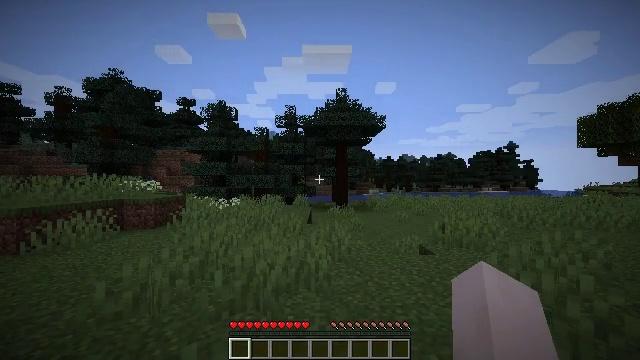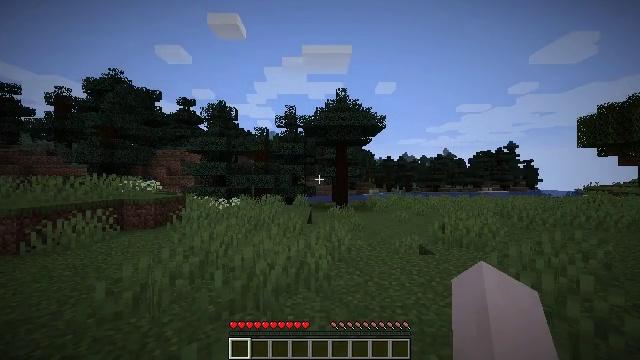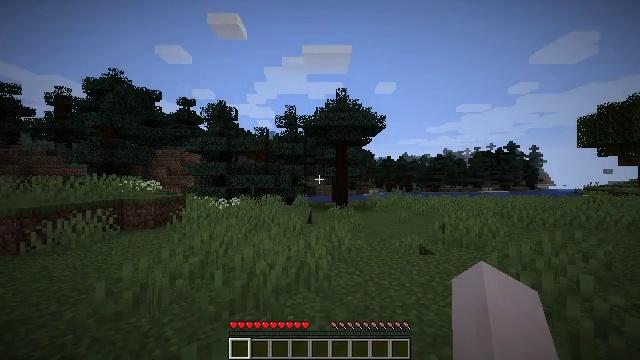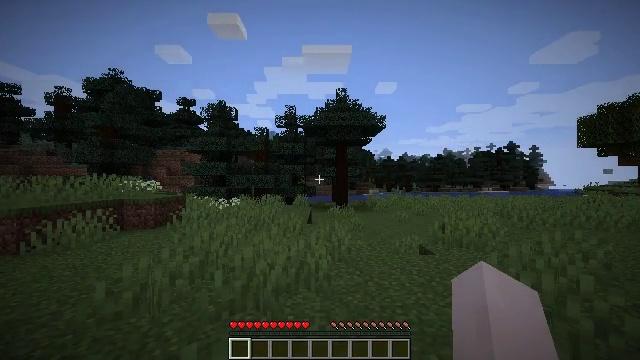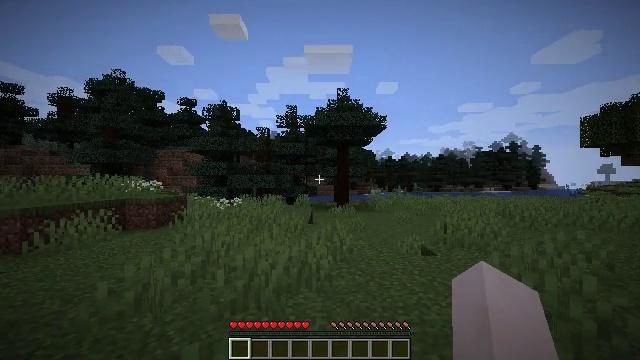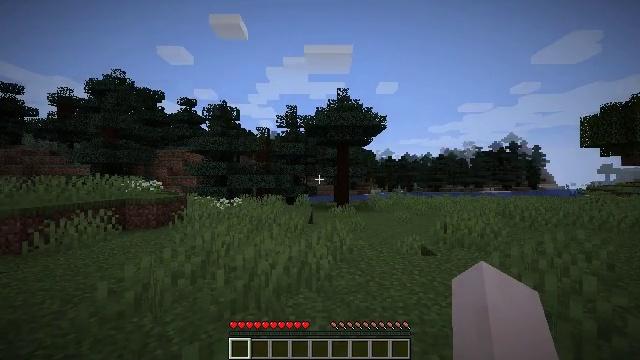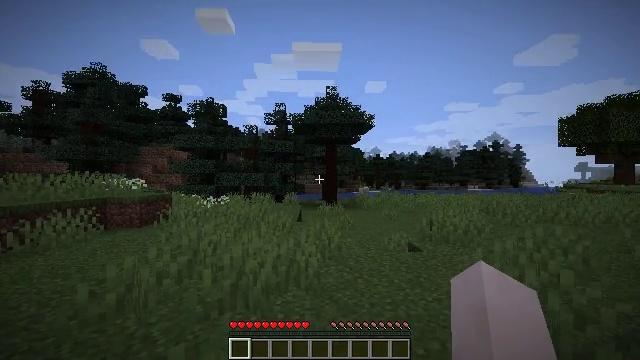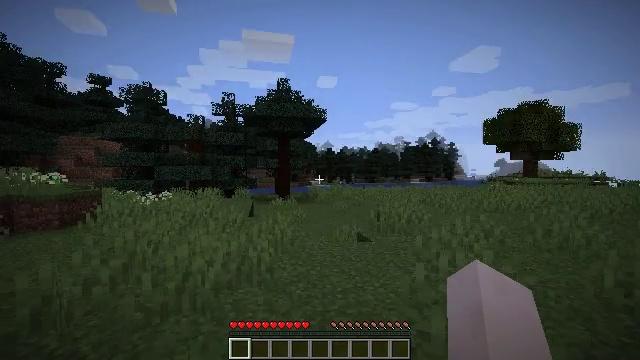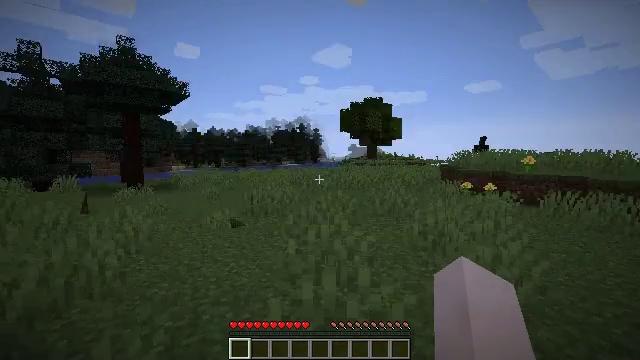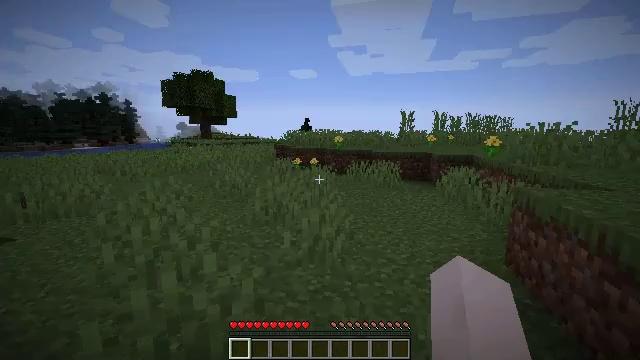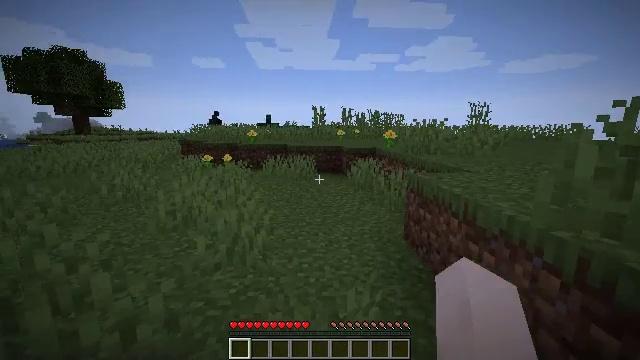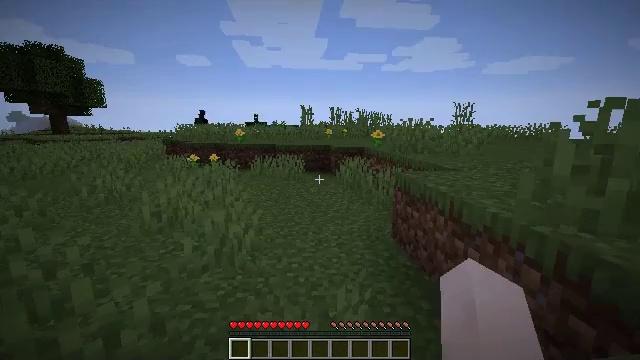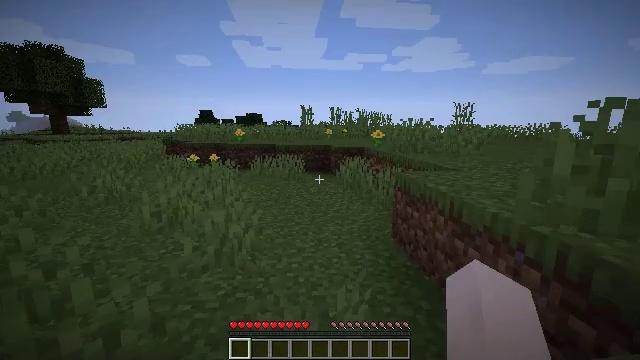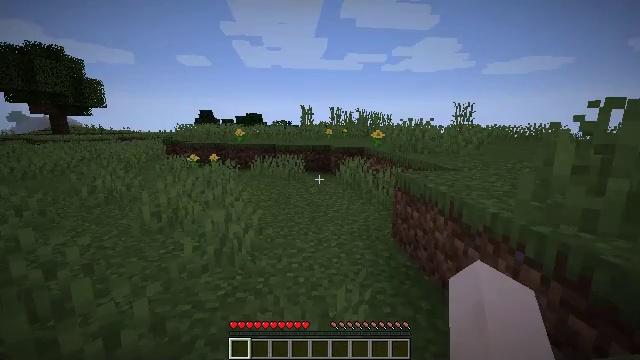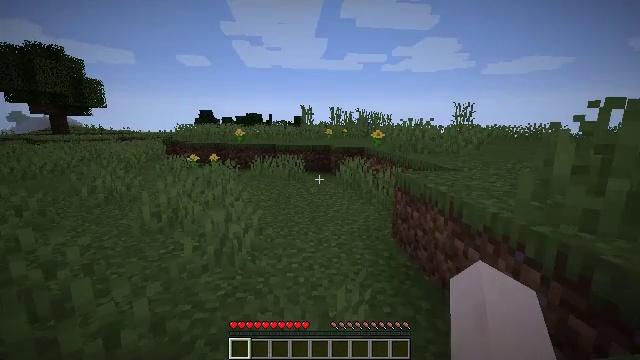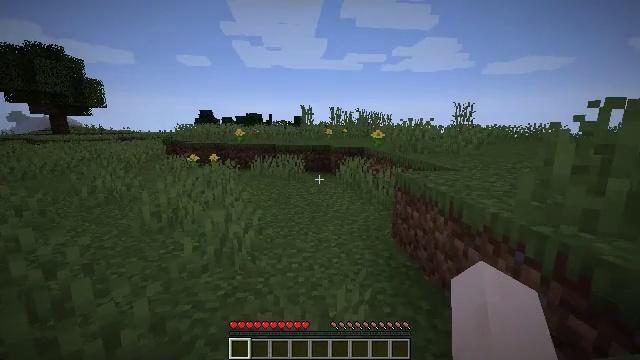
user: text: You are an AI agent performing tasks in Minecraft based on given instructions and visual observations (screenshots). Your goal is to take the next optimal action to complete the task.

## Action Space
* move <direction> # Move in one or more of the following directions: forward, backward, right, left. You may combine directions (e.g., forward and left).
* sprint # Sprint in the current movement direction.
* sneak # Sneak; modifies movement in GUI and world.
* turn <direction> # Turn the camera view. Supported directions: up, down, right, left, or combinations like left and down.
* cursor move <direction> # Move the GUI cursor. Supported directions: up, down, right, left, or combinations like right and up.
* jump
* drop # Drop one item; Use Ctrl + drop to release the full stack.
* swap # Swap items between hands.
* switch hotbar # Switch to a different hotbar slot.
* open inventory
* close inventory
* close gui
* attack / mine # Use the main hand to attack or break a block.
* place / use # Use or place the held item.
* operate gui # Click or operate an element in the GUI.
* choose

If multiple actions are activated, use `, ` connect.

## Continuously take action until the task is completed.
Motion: motion action
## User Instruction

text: Break the lilac plant.
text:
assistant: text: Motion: attack / mine
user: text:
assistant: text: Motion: attack / mine
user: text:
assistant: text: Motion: attack / mine
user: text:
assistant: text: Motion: attack / mine
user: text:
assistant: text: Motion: attack / mine
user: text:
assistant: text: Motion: turn right, attack / mine
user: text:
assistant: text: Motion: turn right and down, attack / mine
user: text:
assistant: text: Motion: turn right and down, attack / mine
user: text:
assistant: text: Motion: turn right and down, attack / mine
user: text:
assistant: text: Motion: turn right and down, attack / mine
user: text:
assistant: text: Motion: turn right, attack / mine
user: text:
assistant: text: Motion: attack / mine
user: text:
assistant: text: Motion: attack / mine
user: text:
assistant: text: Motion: attack / mine
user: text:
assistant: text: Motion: attack / mine
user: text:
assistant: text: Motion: attack / mine
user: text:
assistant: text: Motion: attack / mine
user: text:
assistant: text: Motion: attack / mine
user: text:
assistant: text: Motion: attack / mine
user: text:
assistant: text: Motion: attack / mine
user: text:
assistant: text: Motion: attack / mine
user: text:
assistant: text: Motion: turn right, attack / mine
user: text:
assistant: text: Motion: turn right and down, attack / mine
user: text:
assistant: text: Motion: turn right and up, attack / mine
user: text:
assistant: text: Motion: attack / mine
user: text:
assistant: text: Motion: attack / mine
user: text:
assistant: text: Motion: attack / mine
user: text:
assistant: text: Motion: move forward, attack / mine
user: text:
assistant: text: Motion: move forward, attack / mine
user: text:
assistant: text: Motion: move forward, attack / mine